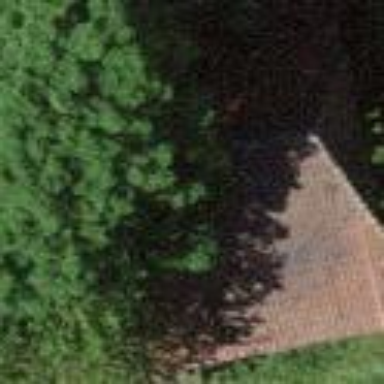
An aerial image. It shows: Barn.